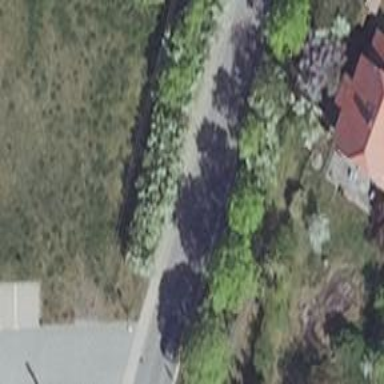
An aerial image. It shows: Row of deciduous broadleaved trees.